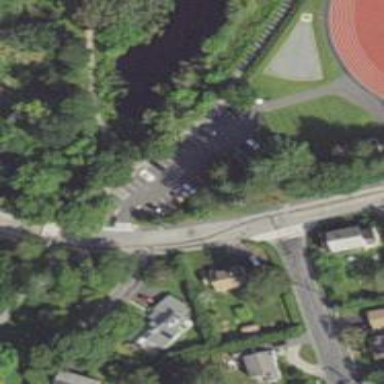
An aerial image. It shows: Parking area with surface.